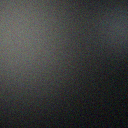
Screen state: off